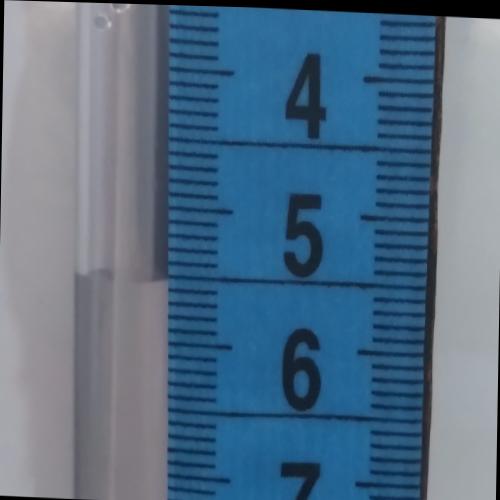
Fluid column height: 5.5 cm